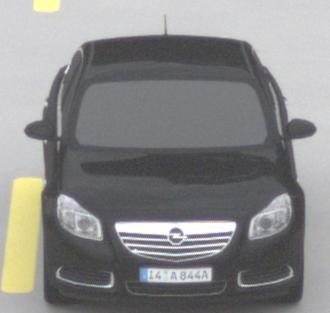
Make: Opel
Model: Insignia 1.6
Detailed model: Insignia (A) Notch Back
Model produced from: 2008/11
Model produced until: 2008/12
Doors: 4
Color: black
Road condition: dry road
Daytime: morning or afternoon
Contrast: low contrast